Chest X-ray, PA view. Patient: 65 years old, sex M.
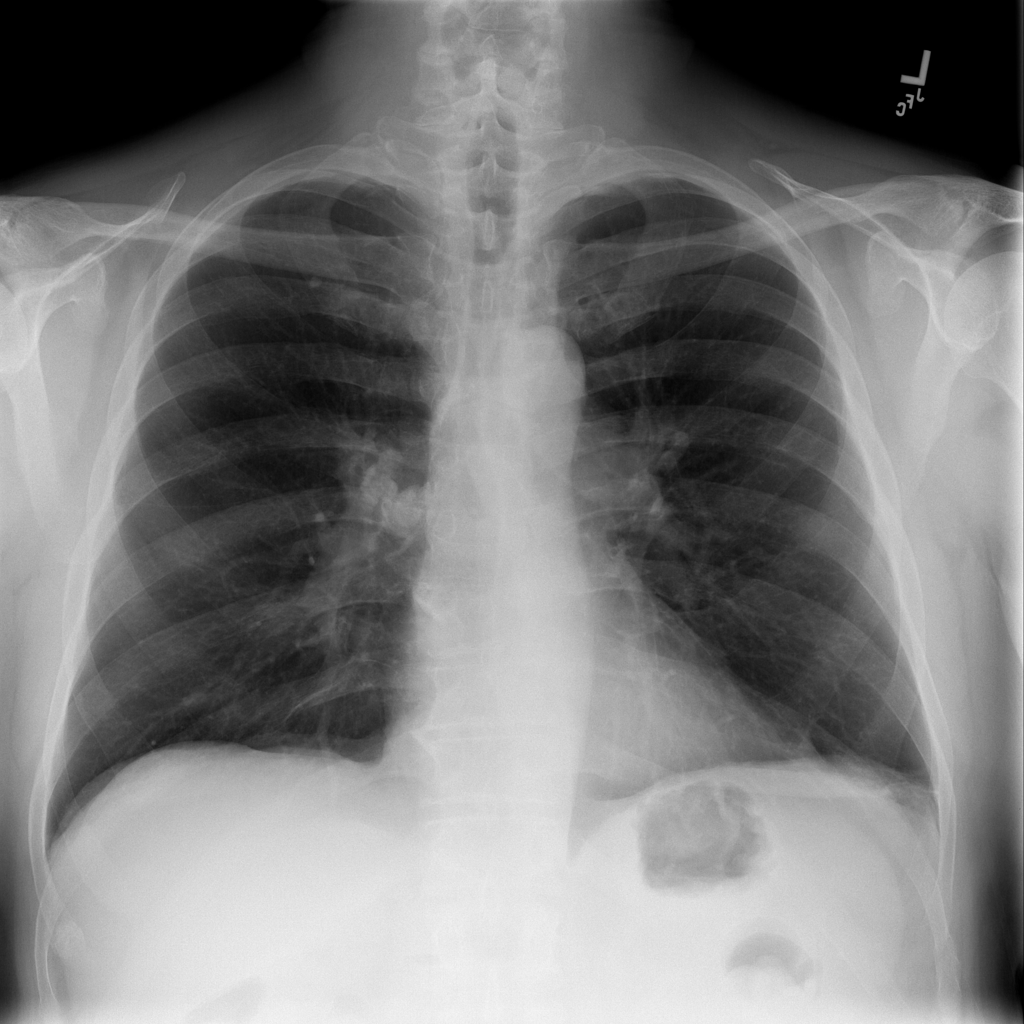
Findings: No Finding